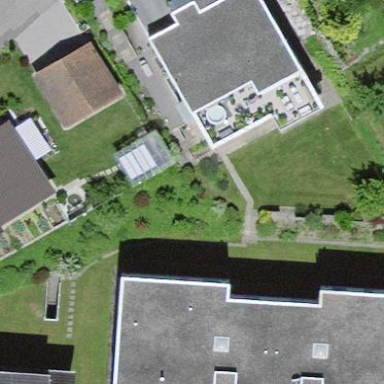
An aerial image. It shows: Semidetached house.